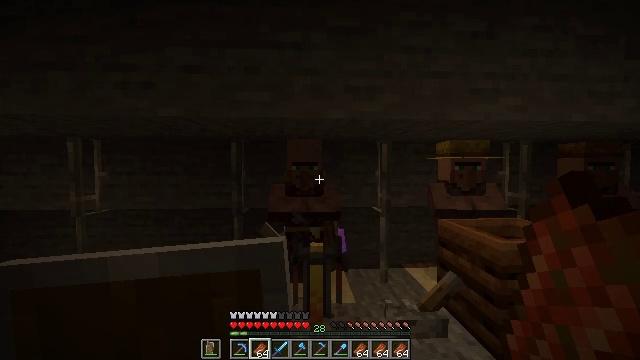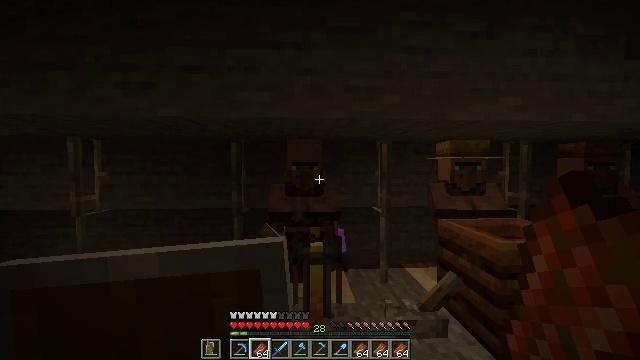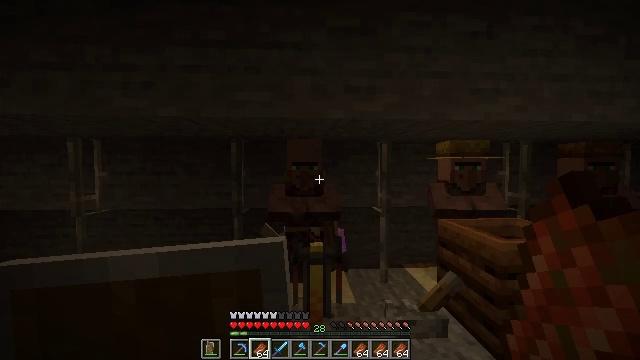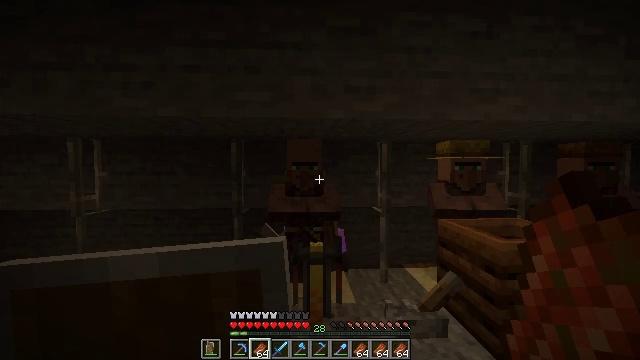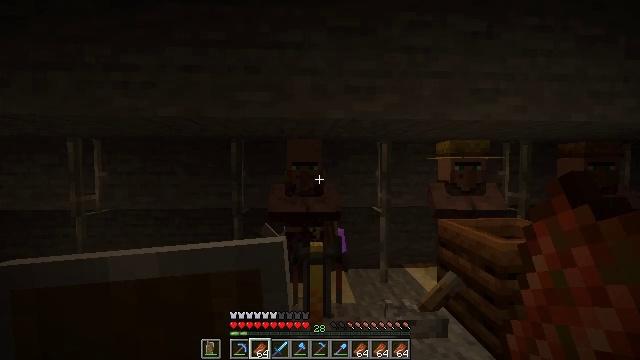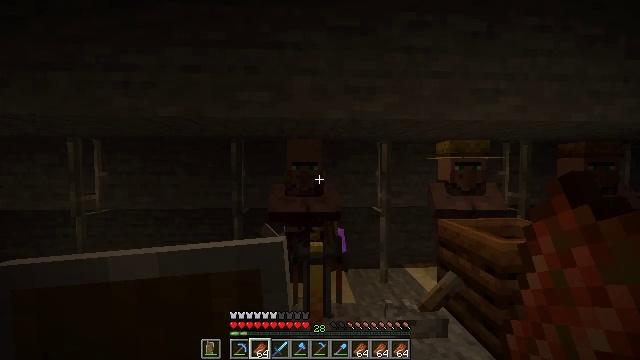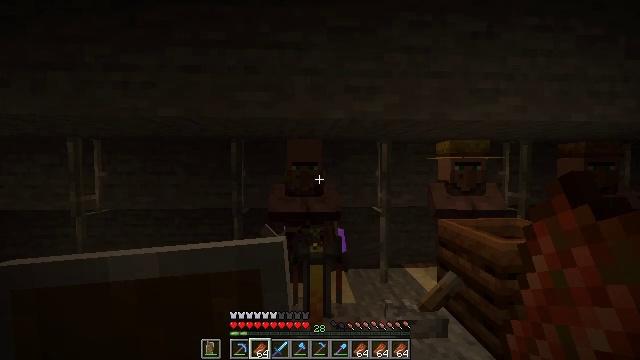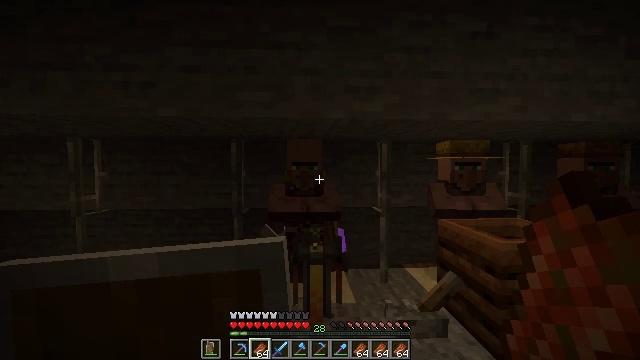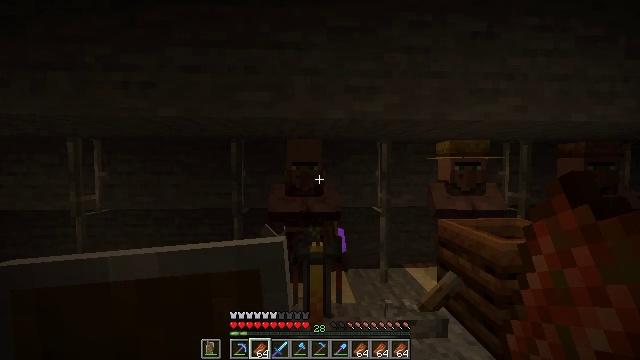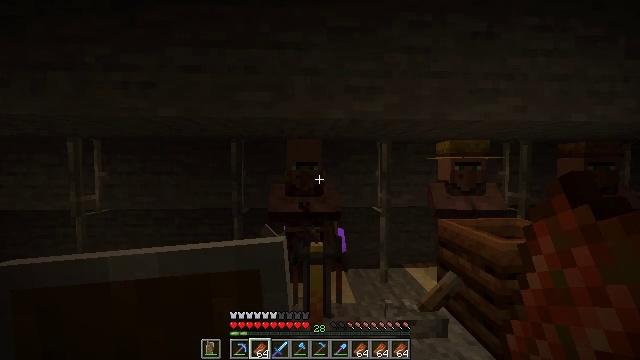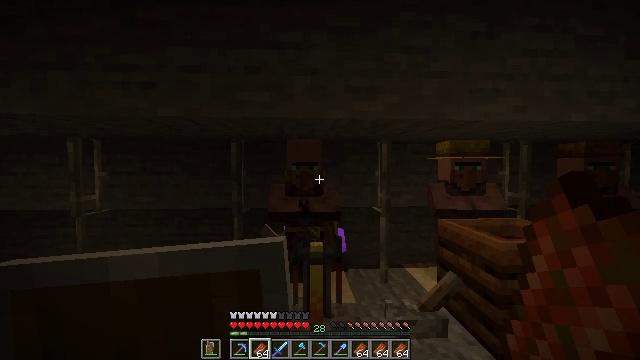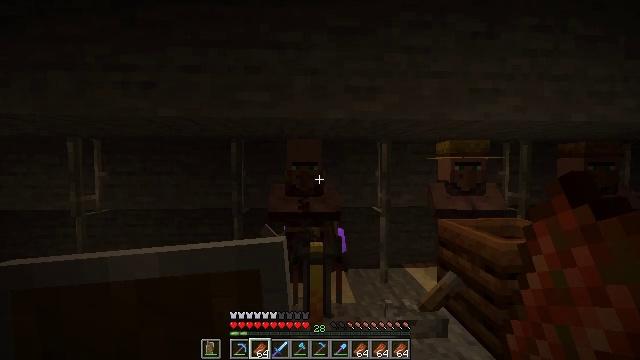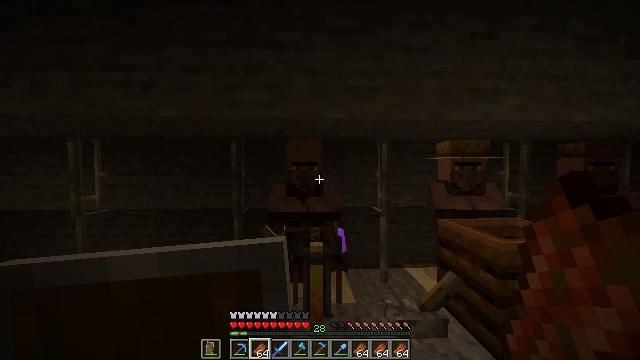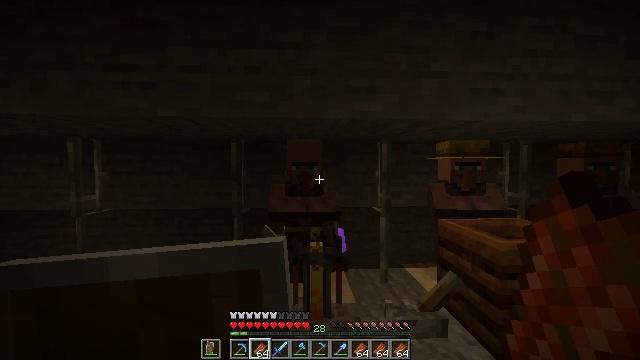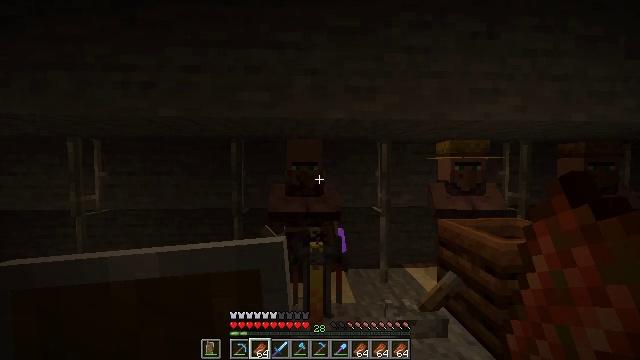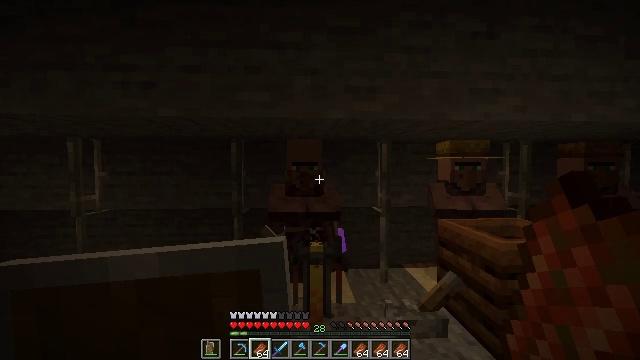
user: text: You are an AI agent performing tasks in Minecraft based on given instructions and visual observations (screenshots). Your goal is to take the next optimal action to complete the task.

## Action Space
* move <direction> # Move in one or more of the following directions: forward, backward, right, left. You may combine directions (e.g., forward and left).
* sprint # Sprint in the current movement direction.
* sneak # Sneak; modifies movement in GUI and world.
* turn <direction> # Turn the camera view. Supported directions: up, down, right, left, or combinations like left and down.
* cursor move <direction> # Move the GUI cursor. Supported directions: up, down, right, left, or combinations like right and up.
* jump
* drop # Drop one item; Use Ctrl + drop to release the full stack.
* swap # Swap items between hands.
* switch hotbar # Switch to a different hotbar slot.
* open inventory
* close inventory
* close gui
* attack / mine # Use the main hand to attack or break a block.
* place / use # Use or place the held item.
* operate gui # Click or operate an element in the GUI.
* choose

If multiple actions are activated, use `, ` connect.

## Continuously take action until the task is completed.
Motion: motion action
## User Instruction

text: Retrieve items from the blue shulker box by mining it.
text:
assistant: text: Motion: no_op
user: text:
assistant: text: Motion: no_op
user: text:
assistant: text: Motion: no_op
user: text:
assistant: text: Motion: no_op
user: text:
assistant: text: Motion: no_op
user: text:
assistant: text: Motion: no_op
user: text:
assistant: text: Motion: no_op
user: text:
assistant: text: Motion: no_op
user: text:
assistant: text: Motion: no_op
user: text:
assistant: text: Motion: no_op
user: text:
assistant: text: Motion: no_op
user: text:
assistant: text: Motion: no_op
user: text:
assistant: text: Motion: no_op
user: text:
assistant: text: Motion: no_op
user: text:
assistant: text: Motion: no_op
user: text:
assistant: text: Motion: no_op
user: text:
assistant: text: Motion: no_op
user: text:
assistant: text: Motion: no_op
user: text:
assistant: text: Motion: no_op
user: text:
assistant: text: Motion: no_op
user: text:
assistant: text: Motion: no_op
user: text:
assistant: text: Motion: no_op
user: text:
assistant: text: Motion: no_op
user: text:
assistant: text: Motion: no_op
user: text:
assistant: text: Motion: no_op
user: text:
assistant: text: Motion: no_op
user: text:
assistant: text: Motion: no_op
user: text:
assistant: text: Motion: no_op
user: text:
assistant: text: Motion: no_op
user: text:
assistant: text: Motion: no_op